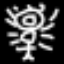
Label: angel